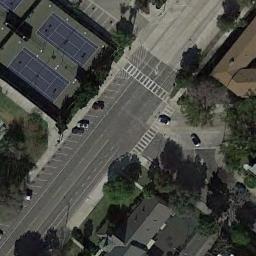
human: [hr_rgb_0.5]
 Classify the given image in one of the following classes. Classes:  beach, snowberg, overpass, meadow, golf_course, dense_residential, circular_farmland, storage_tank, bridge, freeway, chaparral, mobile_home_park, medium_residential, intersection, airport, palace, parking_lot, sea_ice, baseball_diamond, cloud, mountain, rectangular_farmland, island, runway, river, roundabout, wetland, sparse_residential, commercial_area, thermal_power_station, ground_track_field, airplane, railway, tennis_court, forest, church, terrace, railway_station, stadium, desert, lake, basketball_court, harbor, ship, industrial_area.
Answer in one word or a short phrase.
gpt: tennis_court